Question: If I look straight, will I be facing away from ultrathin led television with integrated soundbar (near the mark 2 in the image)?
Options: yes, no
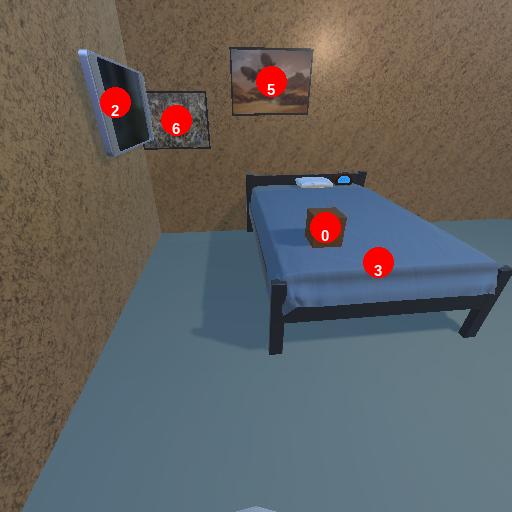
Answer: yes